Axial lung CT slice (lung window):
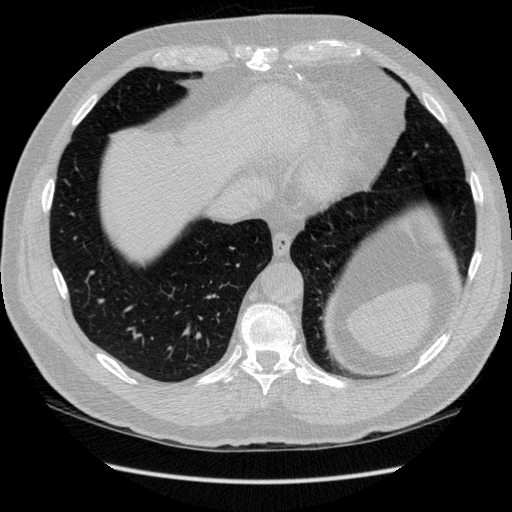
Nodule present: no